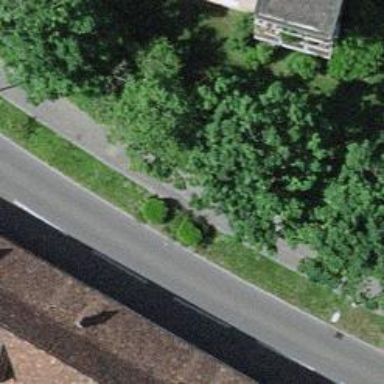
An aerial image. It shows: Asphalt sidewalk along the footway.